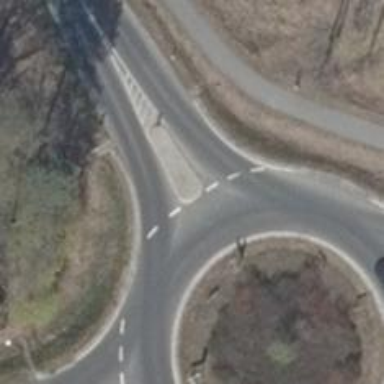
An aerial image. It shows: Road with "give way" sign.